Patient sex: F
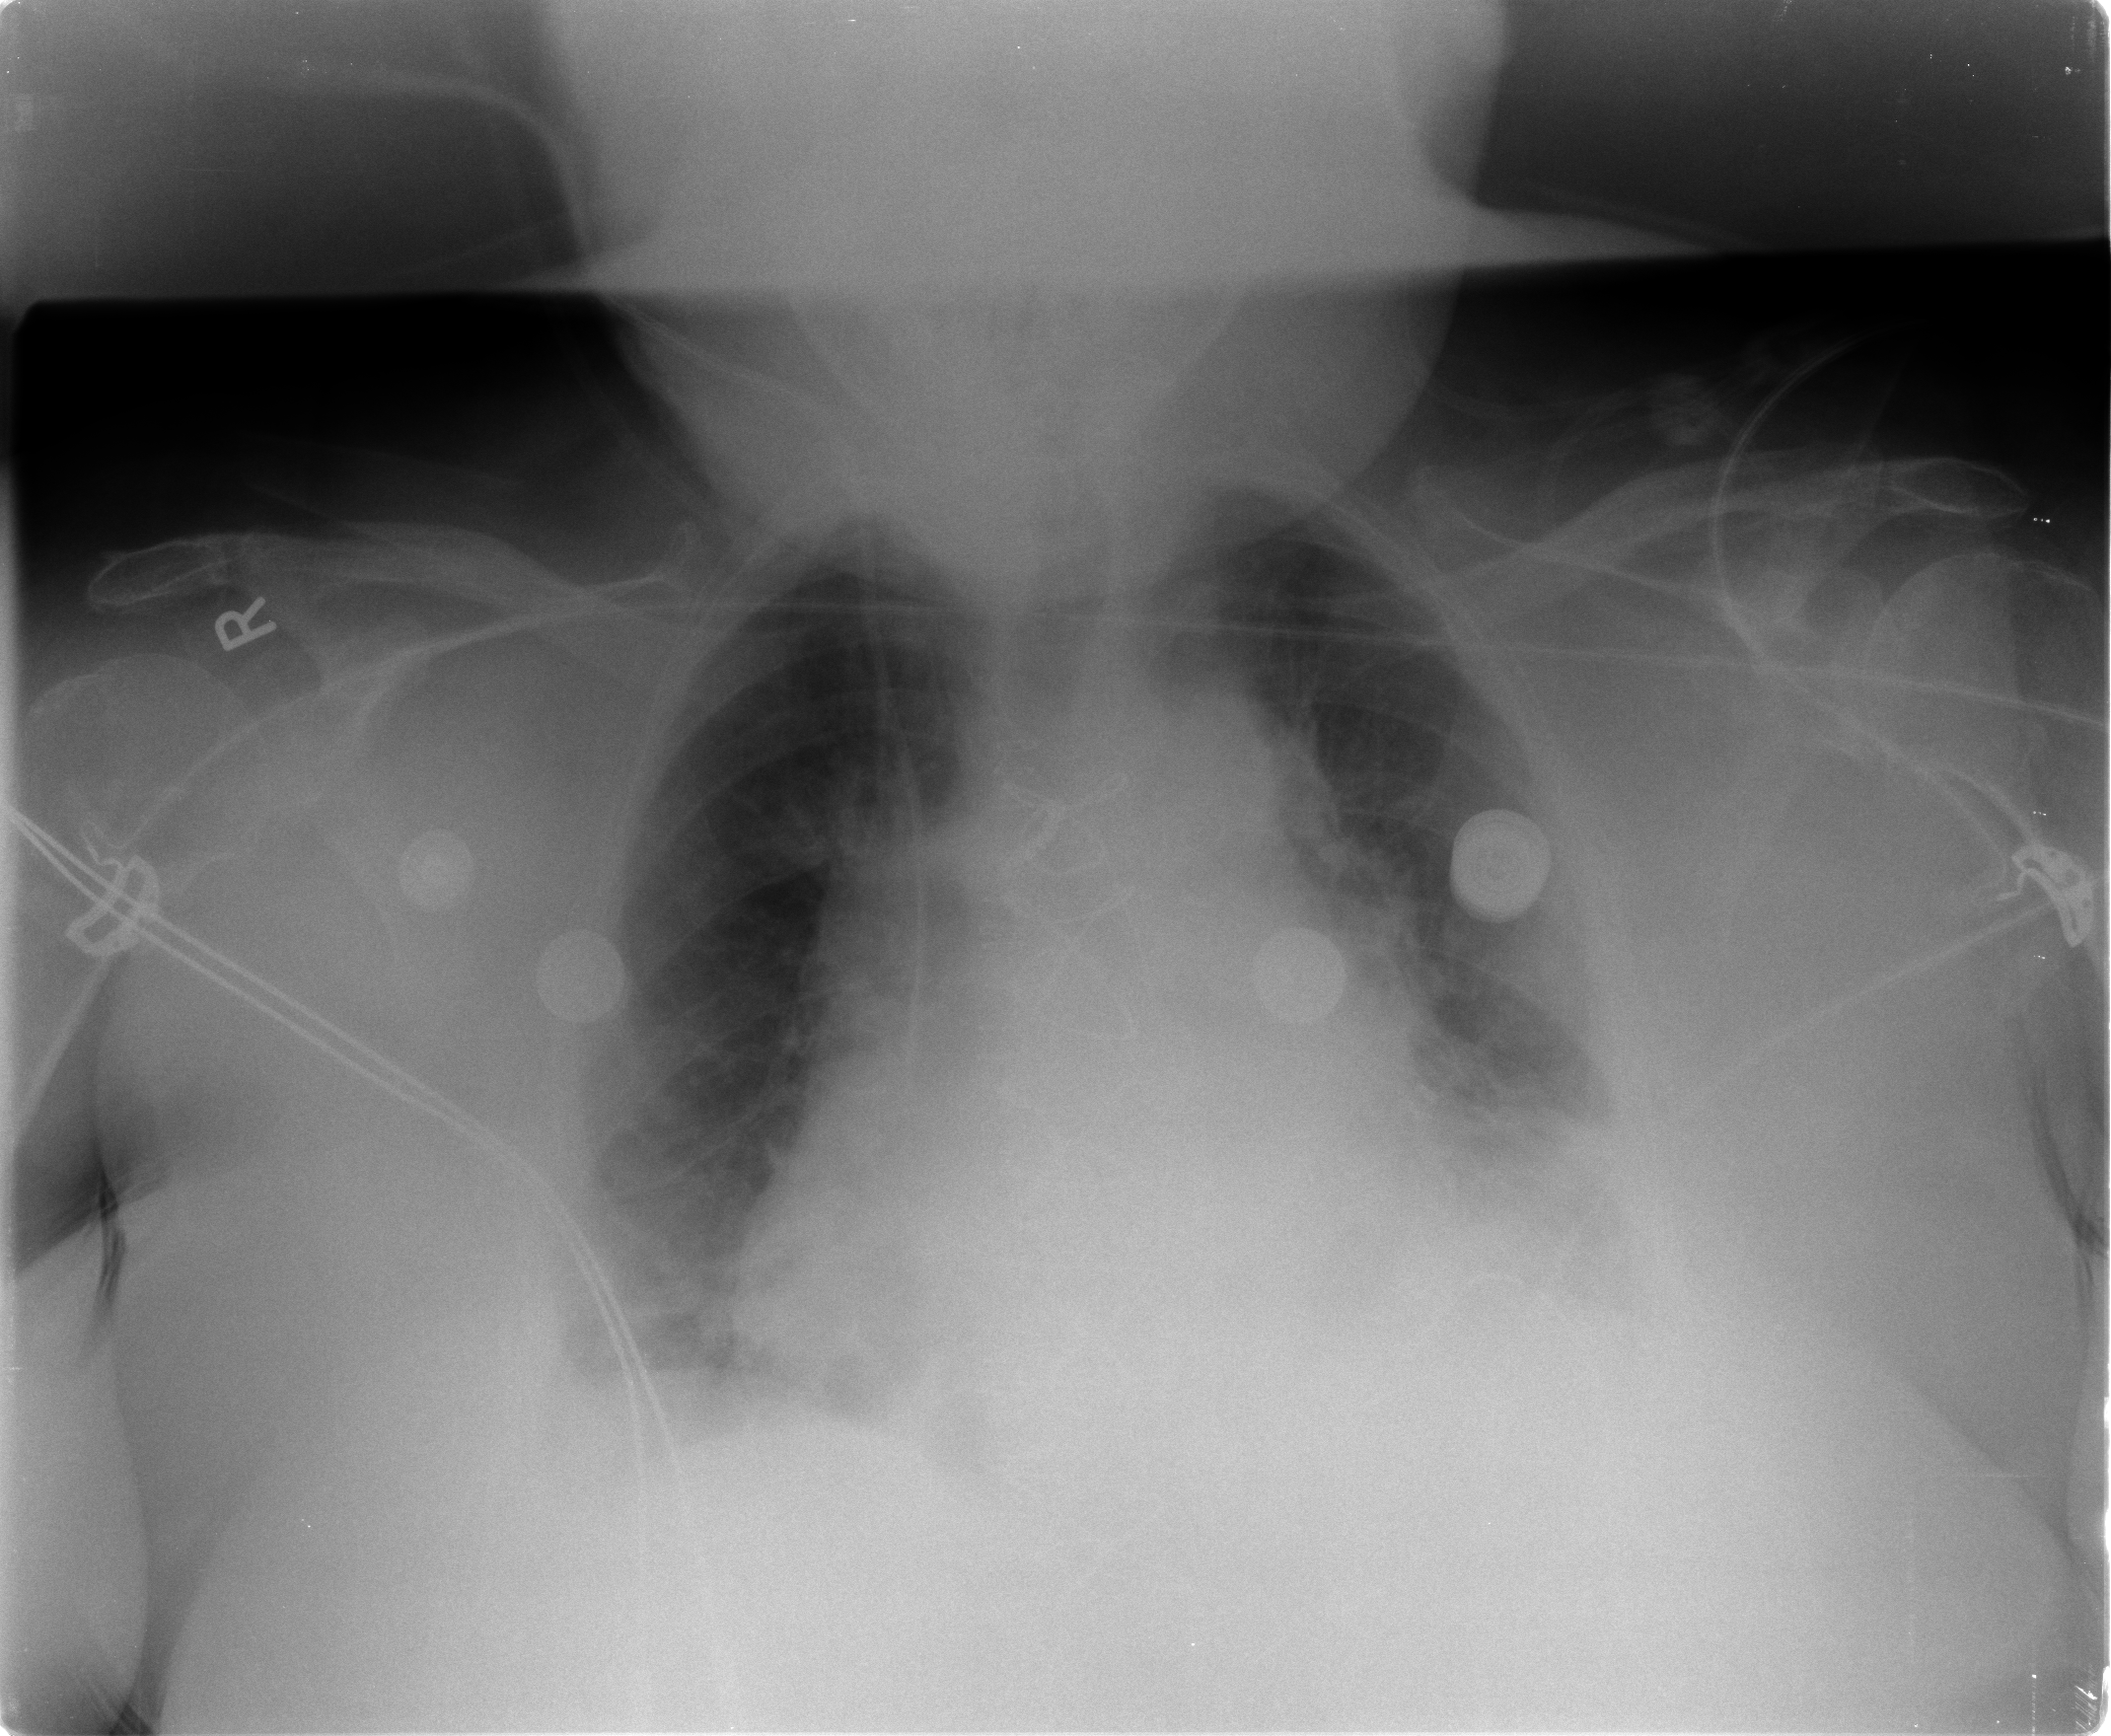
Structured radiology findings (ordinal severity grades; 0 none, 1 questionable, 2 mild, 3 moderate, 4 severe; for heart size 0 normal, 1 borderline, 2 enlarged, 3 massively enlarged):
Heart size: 2
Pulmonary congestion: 2
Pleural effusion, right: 2
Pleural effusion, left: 2
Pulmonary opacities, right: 0
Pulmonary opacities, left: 1
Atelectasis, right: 2
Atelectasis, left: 3